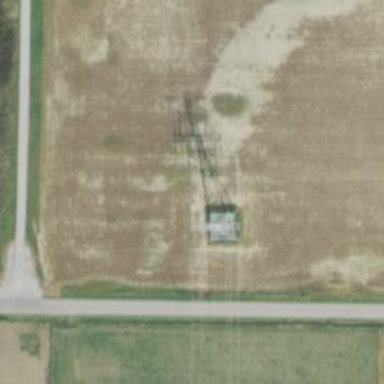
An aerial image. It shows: Lattice structure tower used for power distribution.